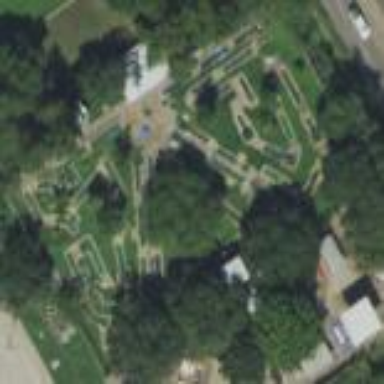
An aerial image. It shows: Miniature golf leisure land.